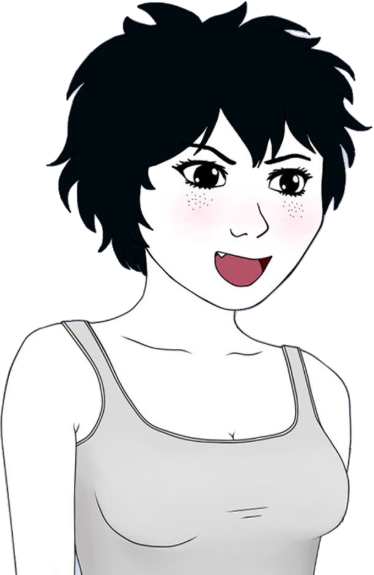
Label: 5_Tomboy